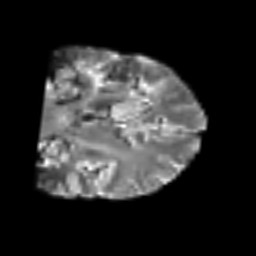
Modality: T2w
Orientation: coronal
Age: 50
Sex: male
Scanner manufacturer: siemens
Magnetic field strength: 3 T
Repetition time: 6.1 s
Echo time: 0.101 s